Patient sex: F
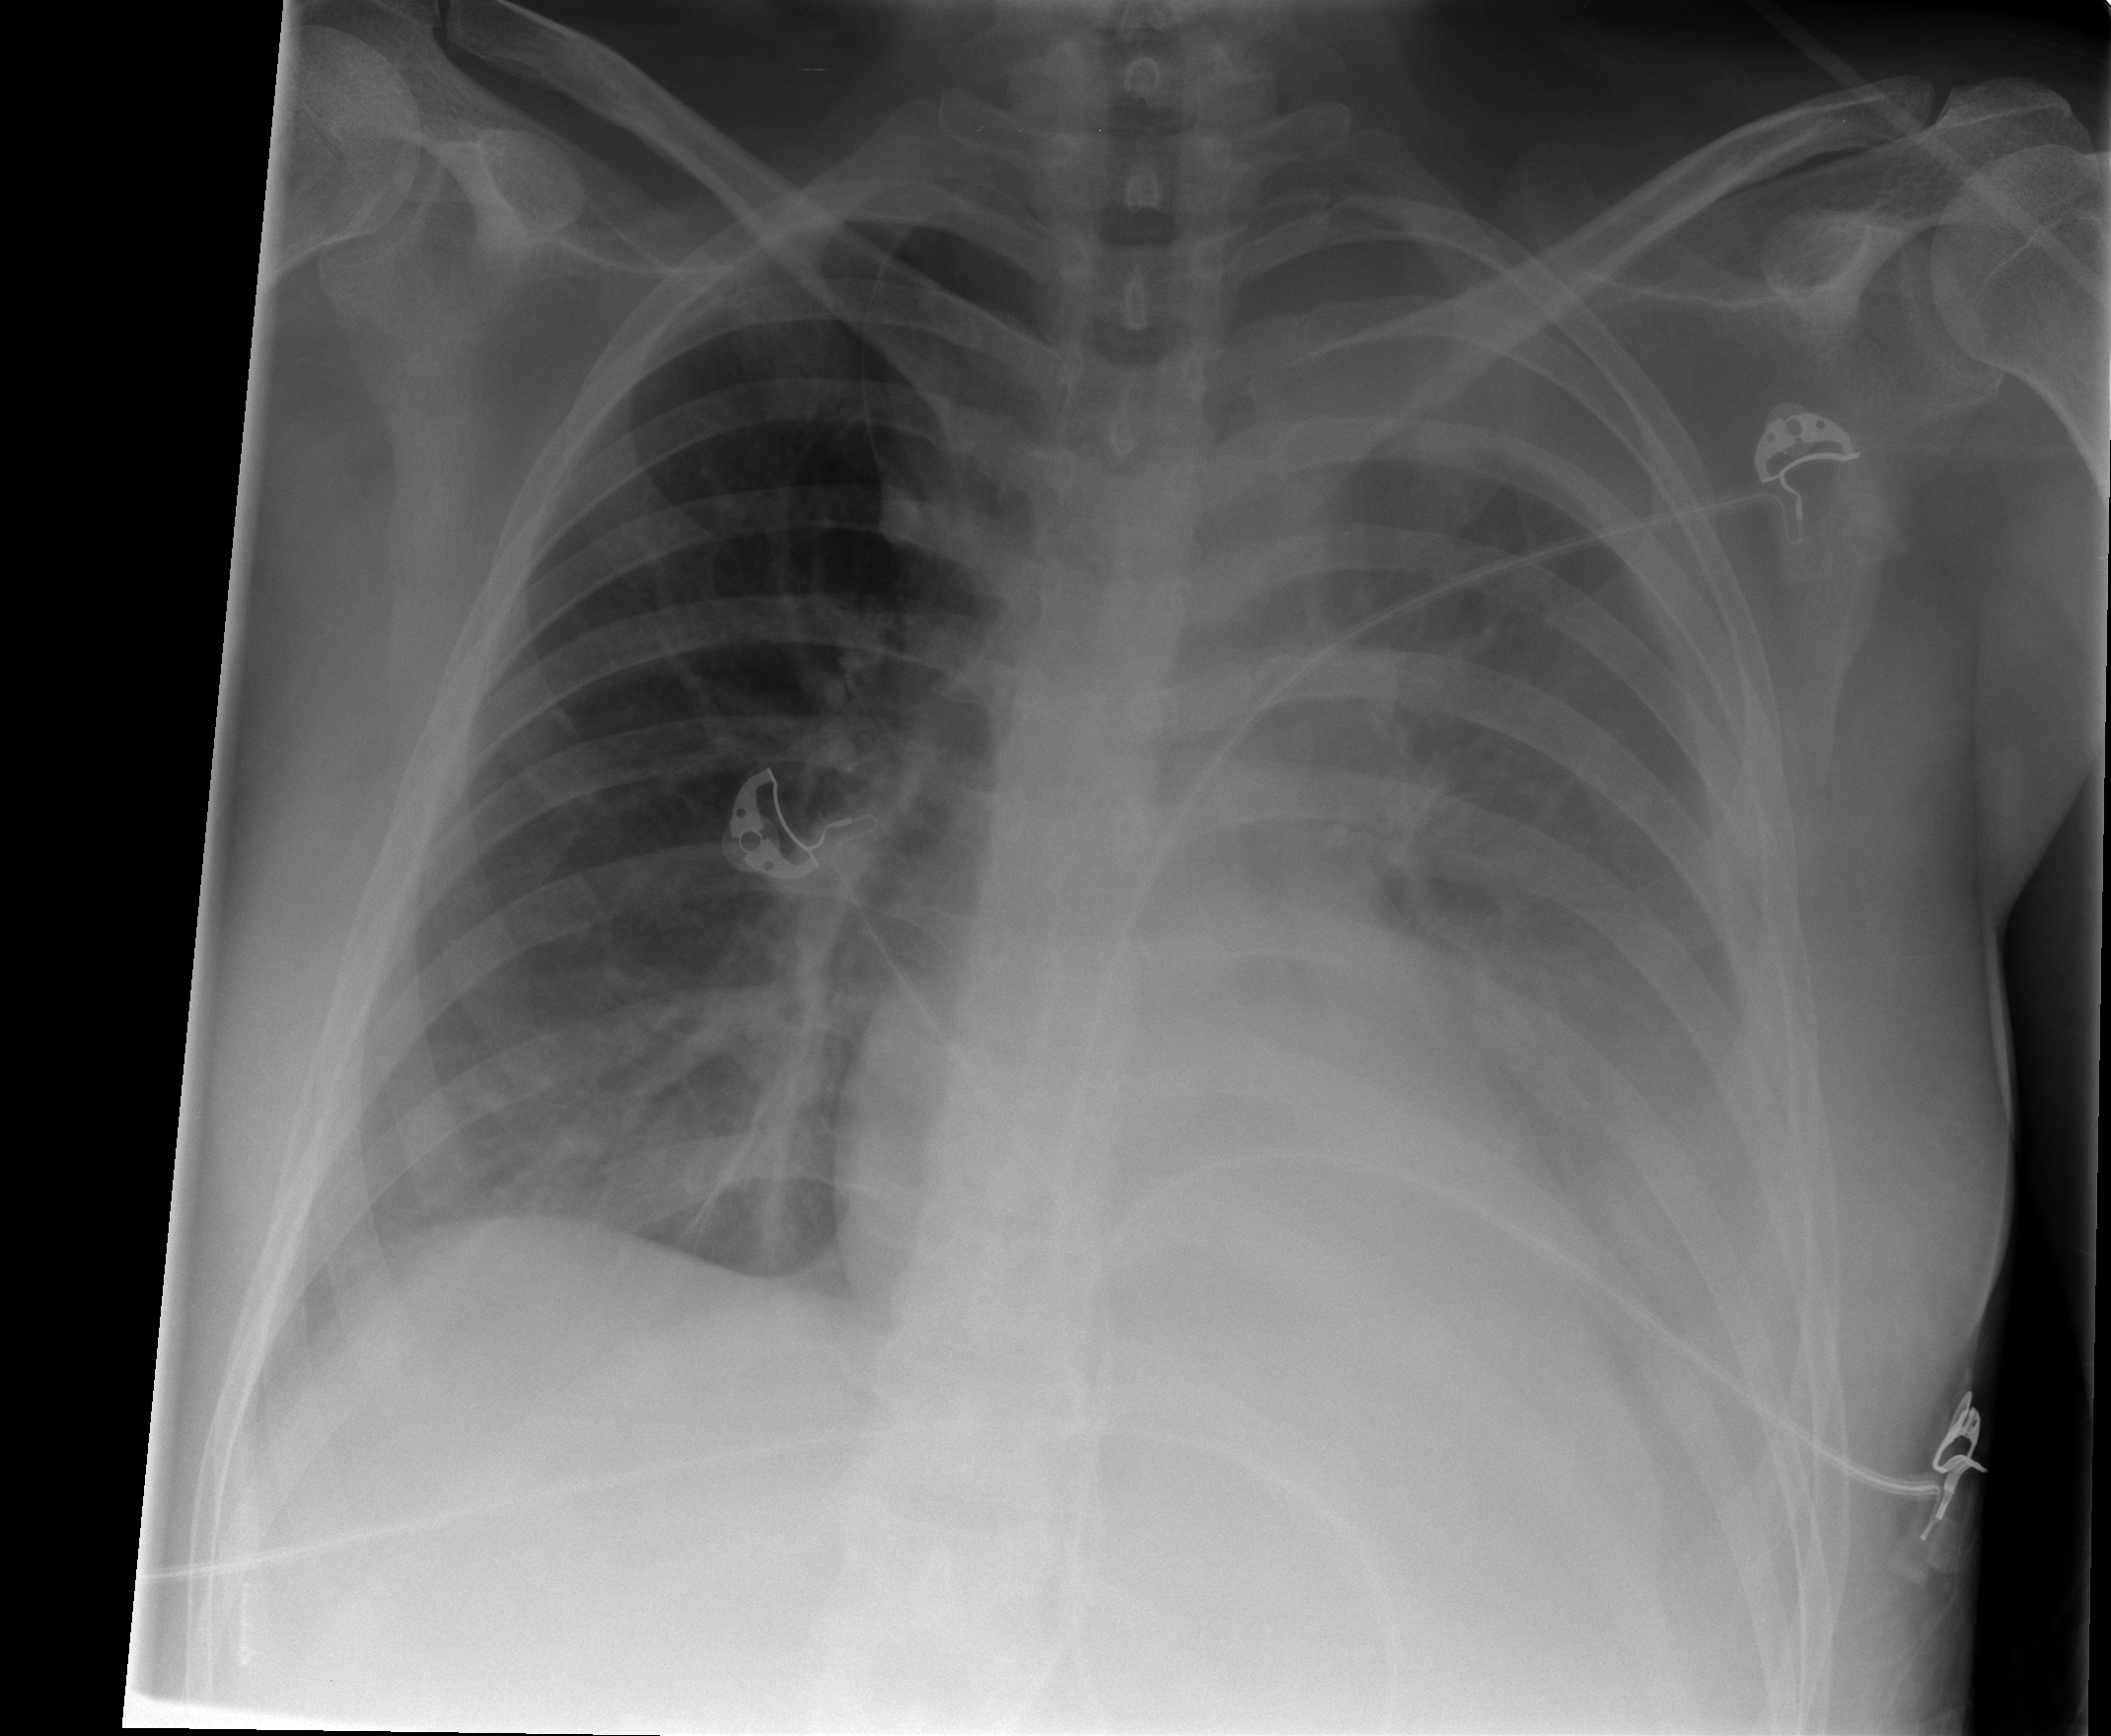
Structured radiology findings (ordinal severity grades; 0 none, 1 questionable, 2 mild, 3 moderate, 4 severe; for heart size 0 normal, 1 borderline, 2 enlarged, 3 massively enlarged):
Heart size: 0
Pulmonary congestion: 0
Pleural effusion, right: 0
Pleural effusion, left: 3
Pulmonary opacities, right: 0
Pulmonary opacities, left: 0
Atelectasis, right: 0
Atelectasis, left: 2